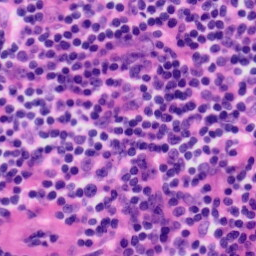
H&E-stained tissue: Tonsil